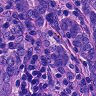
Metastatic tissue present: yes